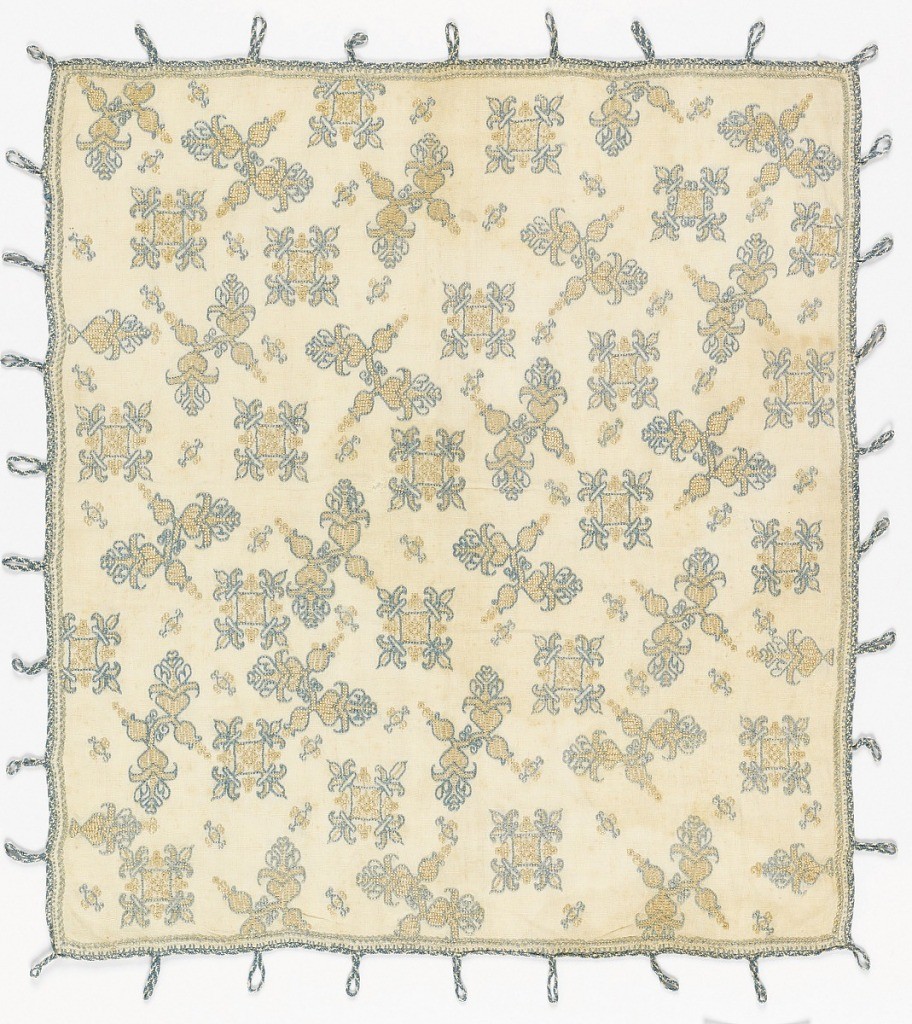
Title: Cushion cover
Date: early 17th century
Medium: silk on linen Technique: counted stitch; double running and back stitch embriodery on plain weave
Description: Two pieces of fabric with blue and yellow embroidery of floral shapes. Component "a" has a length of blue and white linen five-strand braid attached which makes one inch loops at approximately one and a half inch intervals. The embroidered design is diagonal floral forms and ornamented squares. Component "b" is trimmed with braided tape in the same manner as "a." At the end of each loop is a toggle covered with blue silk and white linen. When both pieces are placed over a cushion, the toggles from "b" would button through the loops on "a" leaving the pillow exposed on the sides. The embroidery on "b" is limited to the edges of the cloth.